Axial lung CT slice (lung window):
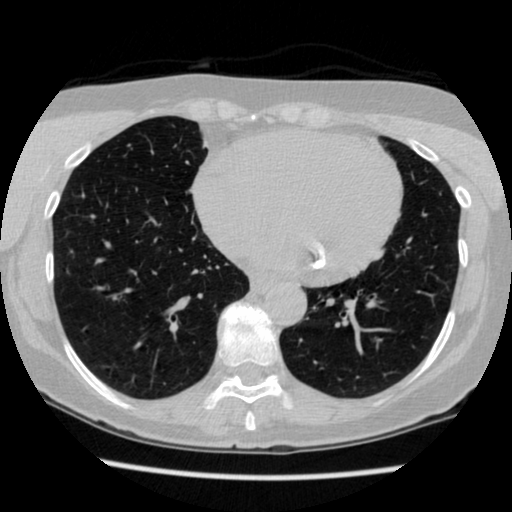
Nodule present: no